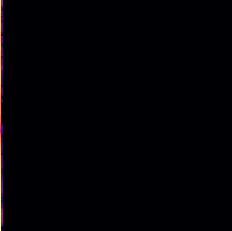
Sound class: Helicopter